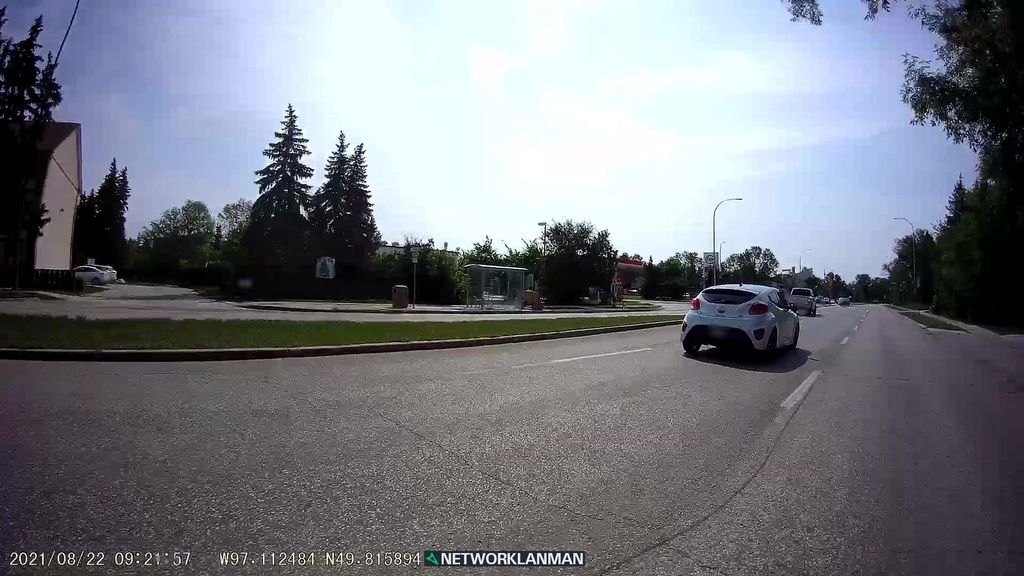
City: winnipeg